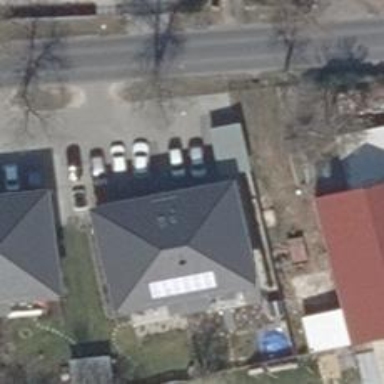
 oriented along its length. The roof is colored in grey."